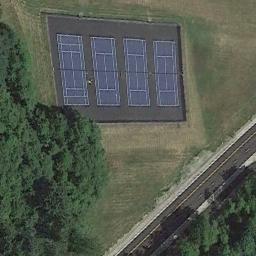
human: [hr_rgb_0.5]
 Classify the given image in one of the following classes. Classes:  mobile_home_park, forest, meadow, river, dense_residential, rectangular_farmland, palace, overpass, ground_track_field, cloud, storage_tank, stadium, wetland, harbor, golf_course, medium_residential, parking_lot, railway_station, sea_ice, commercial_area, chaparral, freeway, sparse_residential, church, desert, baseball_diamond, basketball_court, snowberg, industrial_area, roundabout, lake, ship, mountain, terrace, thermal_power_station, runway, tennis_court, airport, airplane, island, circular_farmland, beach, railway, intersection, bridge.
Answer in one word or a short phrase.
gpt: tennis_court